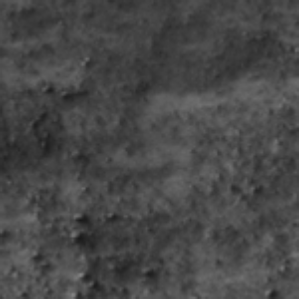
Label: frost